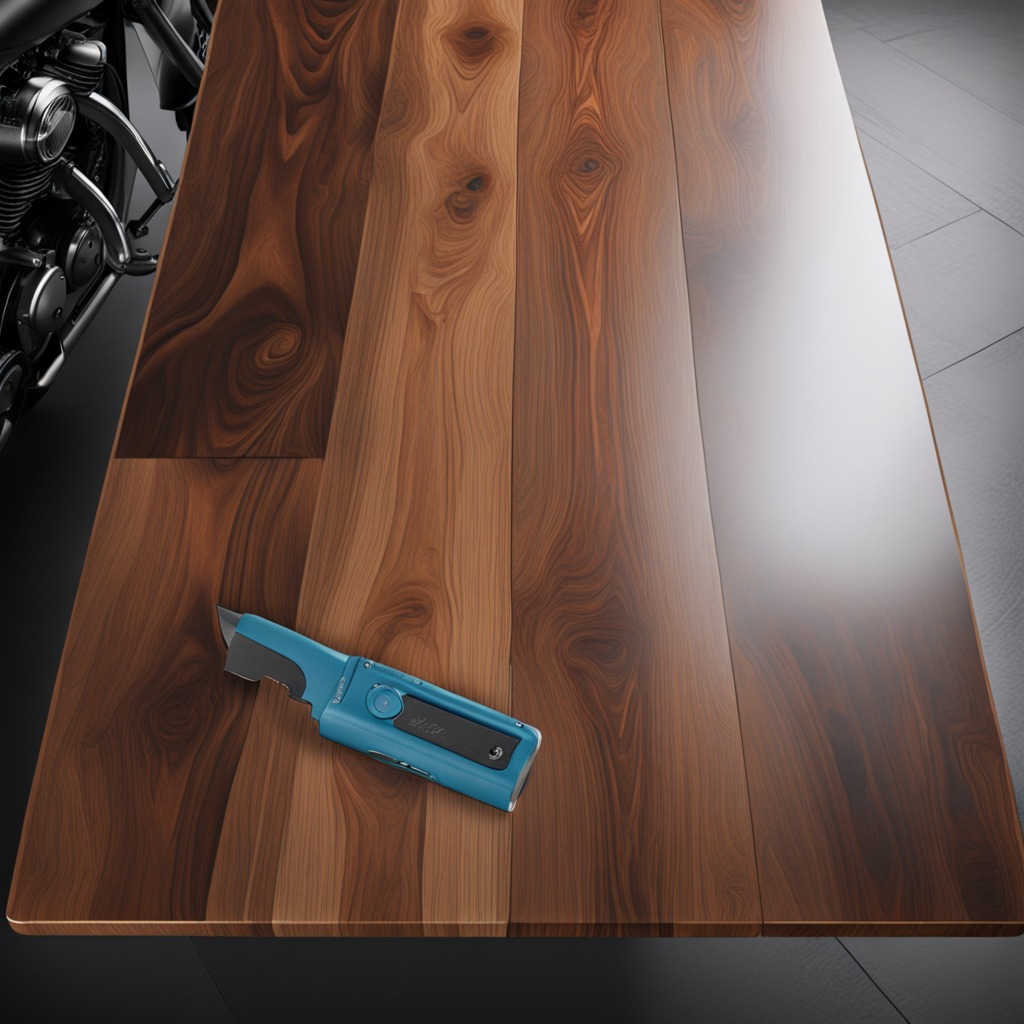
A utility knife is lying on the oil-spilled wooden table in a vintage motorcycle garage.